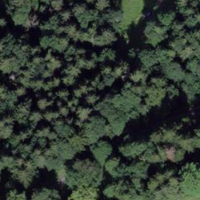
EUNIS habitat code: 43
Species observed at this site:
Oxalis acetosella
Petasites albus